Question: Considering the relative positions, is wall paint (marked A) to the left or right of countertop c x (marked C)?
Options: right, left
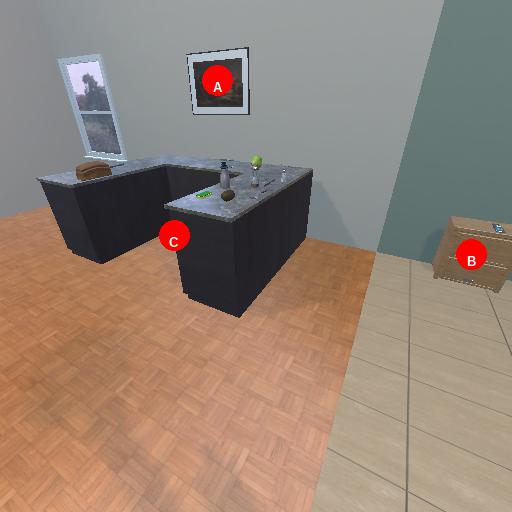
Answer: right